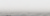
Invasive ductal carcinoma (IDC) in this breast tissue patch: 0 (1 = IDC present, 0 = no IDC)